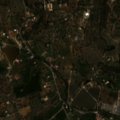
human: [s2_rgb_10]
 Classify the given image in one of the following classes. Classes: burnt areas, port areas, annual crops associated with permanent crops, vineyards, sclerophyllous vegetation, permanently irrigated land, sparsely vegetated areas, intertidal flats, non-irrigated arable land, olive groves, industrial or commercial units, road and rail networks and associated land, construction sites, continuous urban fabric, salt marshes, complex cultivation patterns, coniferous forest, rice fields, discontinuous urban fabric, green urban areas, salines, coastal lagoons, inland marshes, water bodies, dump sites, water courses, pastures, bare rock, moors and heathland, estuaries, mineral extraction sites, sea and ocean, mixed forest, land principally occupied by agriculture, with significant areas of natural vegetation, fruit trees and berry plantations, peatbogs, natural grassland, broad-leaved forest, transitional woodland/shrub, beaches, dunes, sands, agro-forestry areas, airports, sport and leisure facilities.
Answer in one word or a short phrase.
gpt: discontinuous urban fabric, olive groves, complex cultivation patterns, land principally occupied by agriculture, with significant areas of natural vegetation